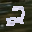
Label: 2